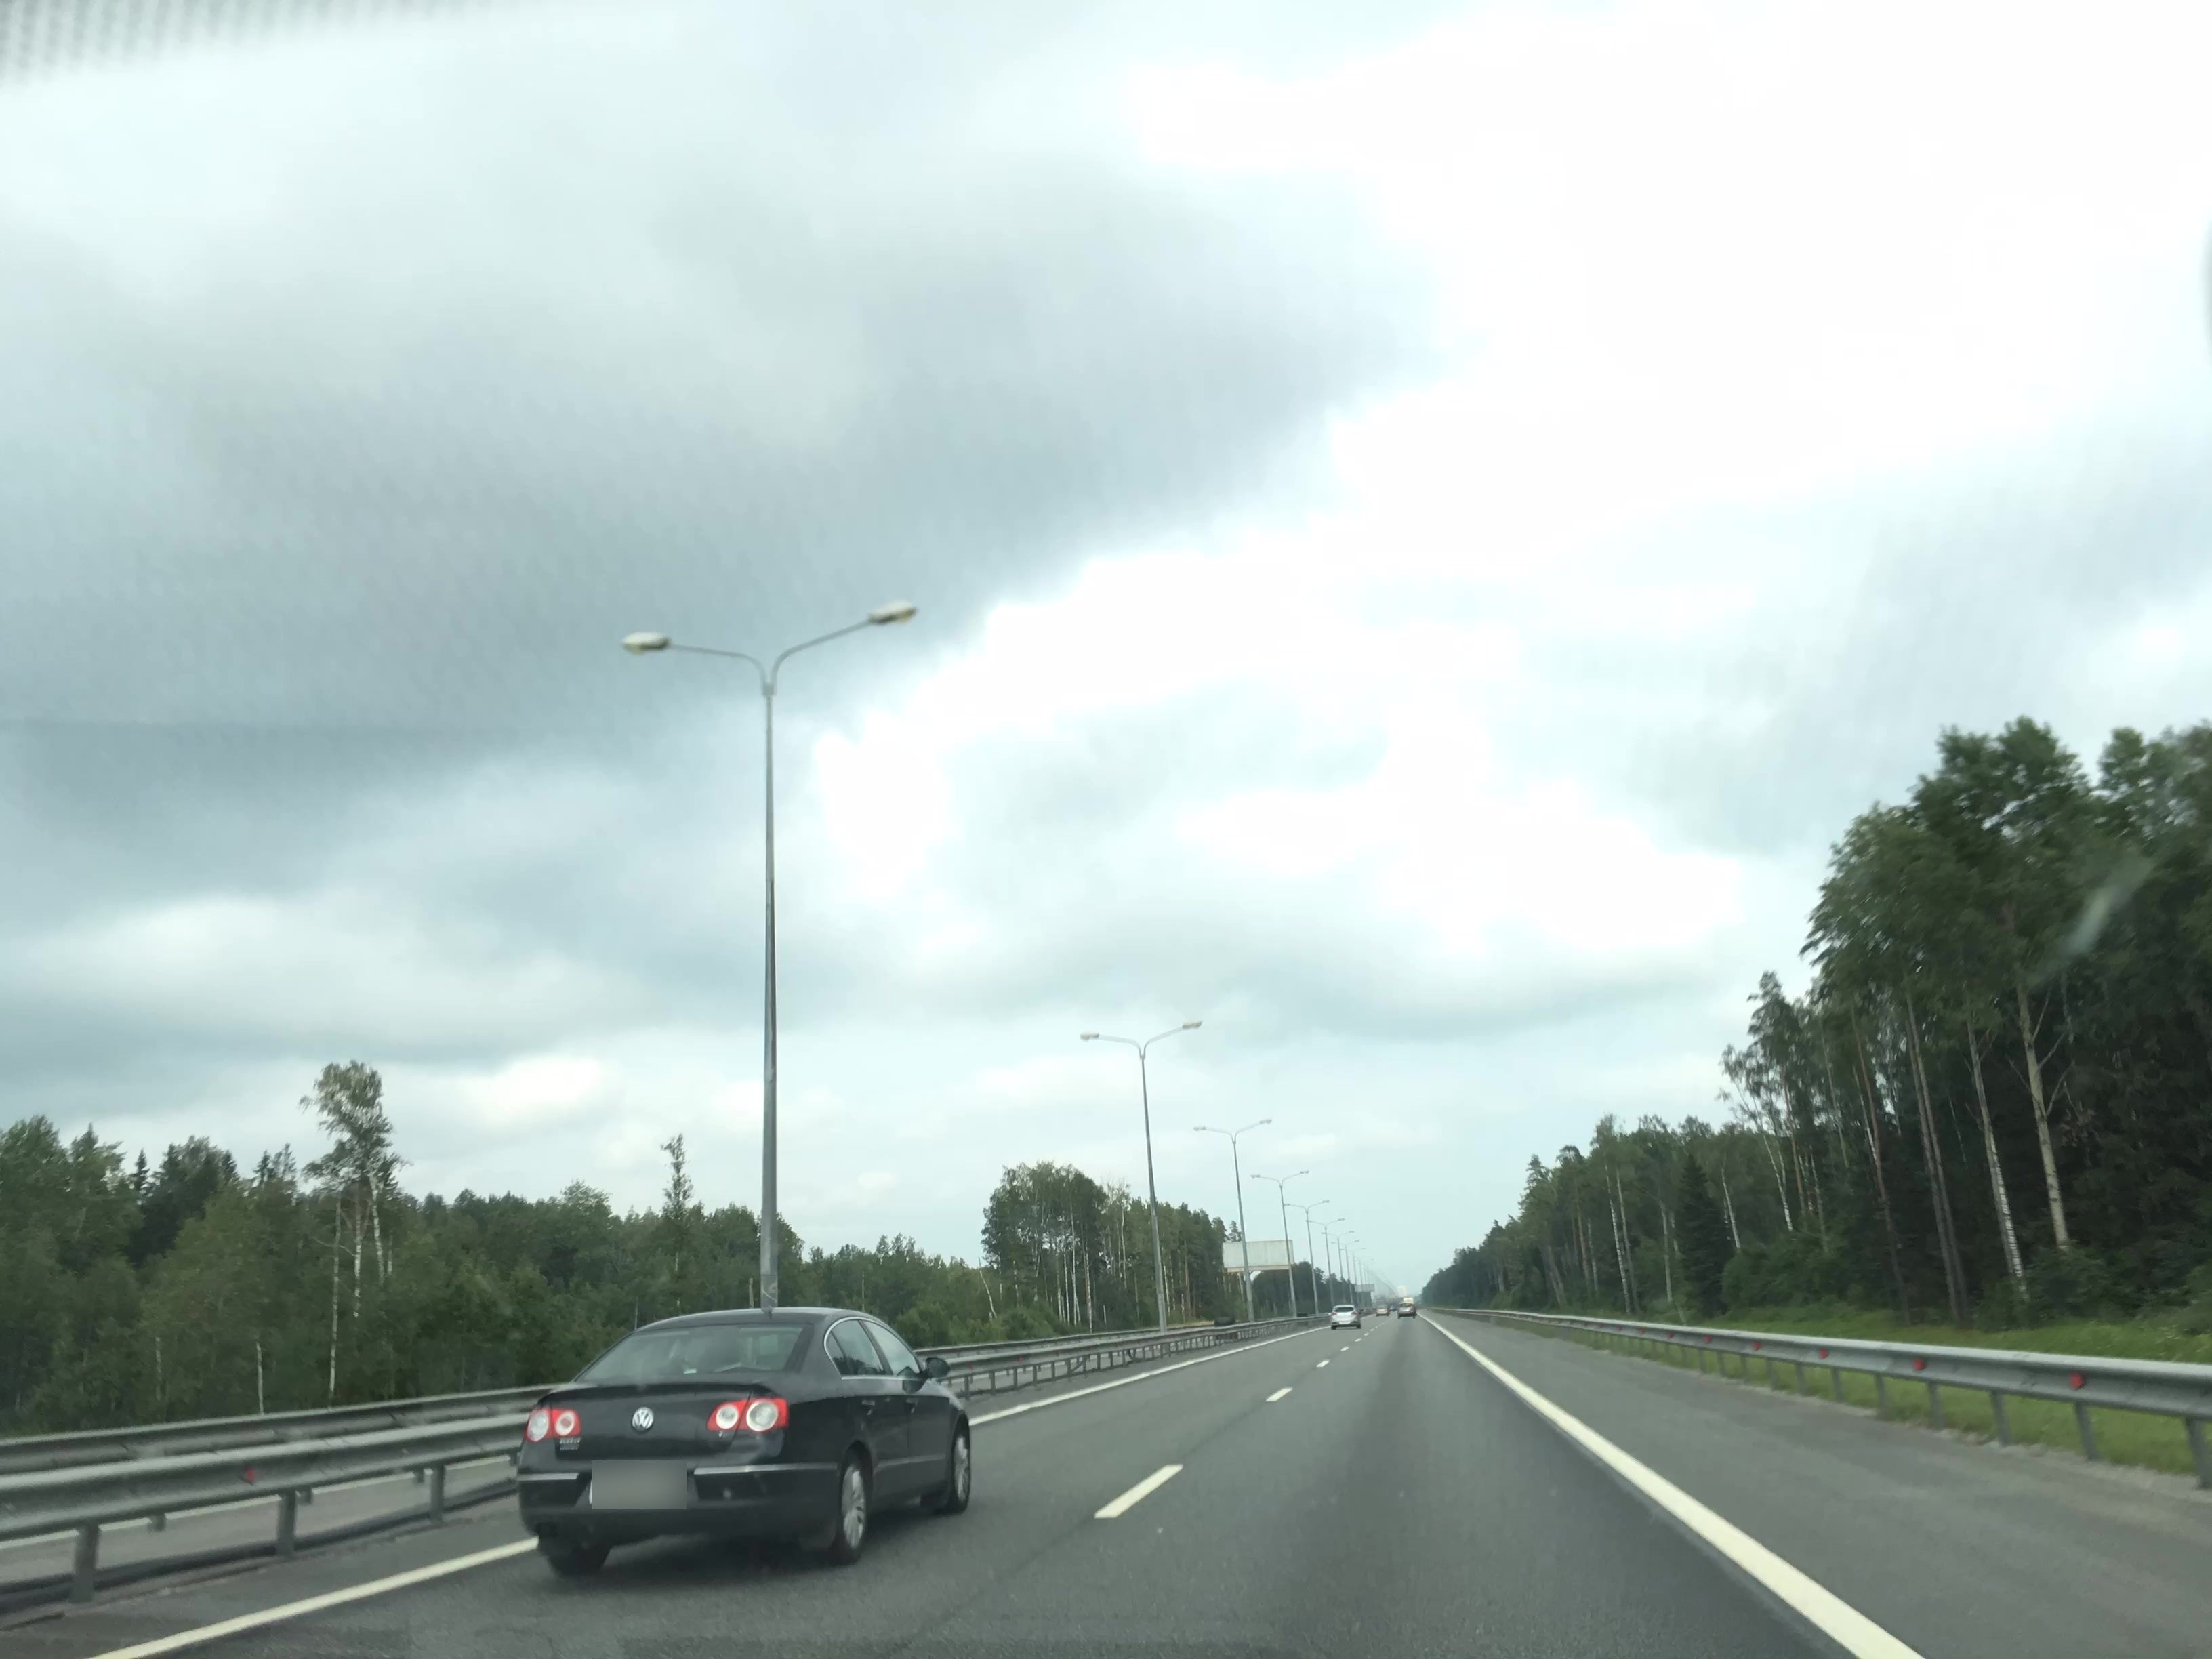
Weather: cloudy
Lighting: day
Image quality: good
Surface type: driving surface
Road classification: footway
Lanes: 3
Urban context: urban centre
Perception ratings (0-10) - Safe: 2.39, Lively: 1.22, Beautiful: 3.85, Boring: 5.74, Depressing: 7.4, Wealthy: 1.95